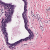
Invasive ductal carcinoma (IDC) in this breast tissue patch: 0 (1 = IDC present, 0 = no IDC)